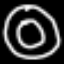
Label: donut